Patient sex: M
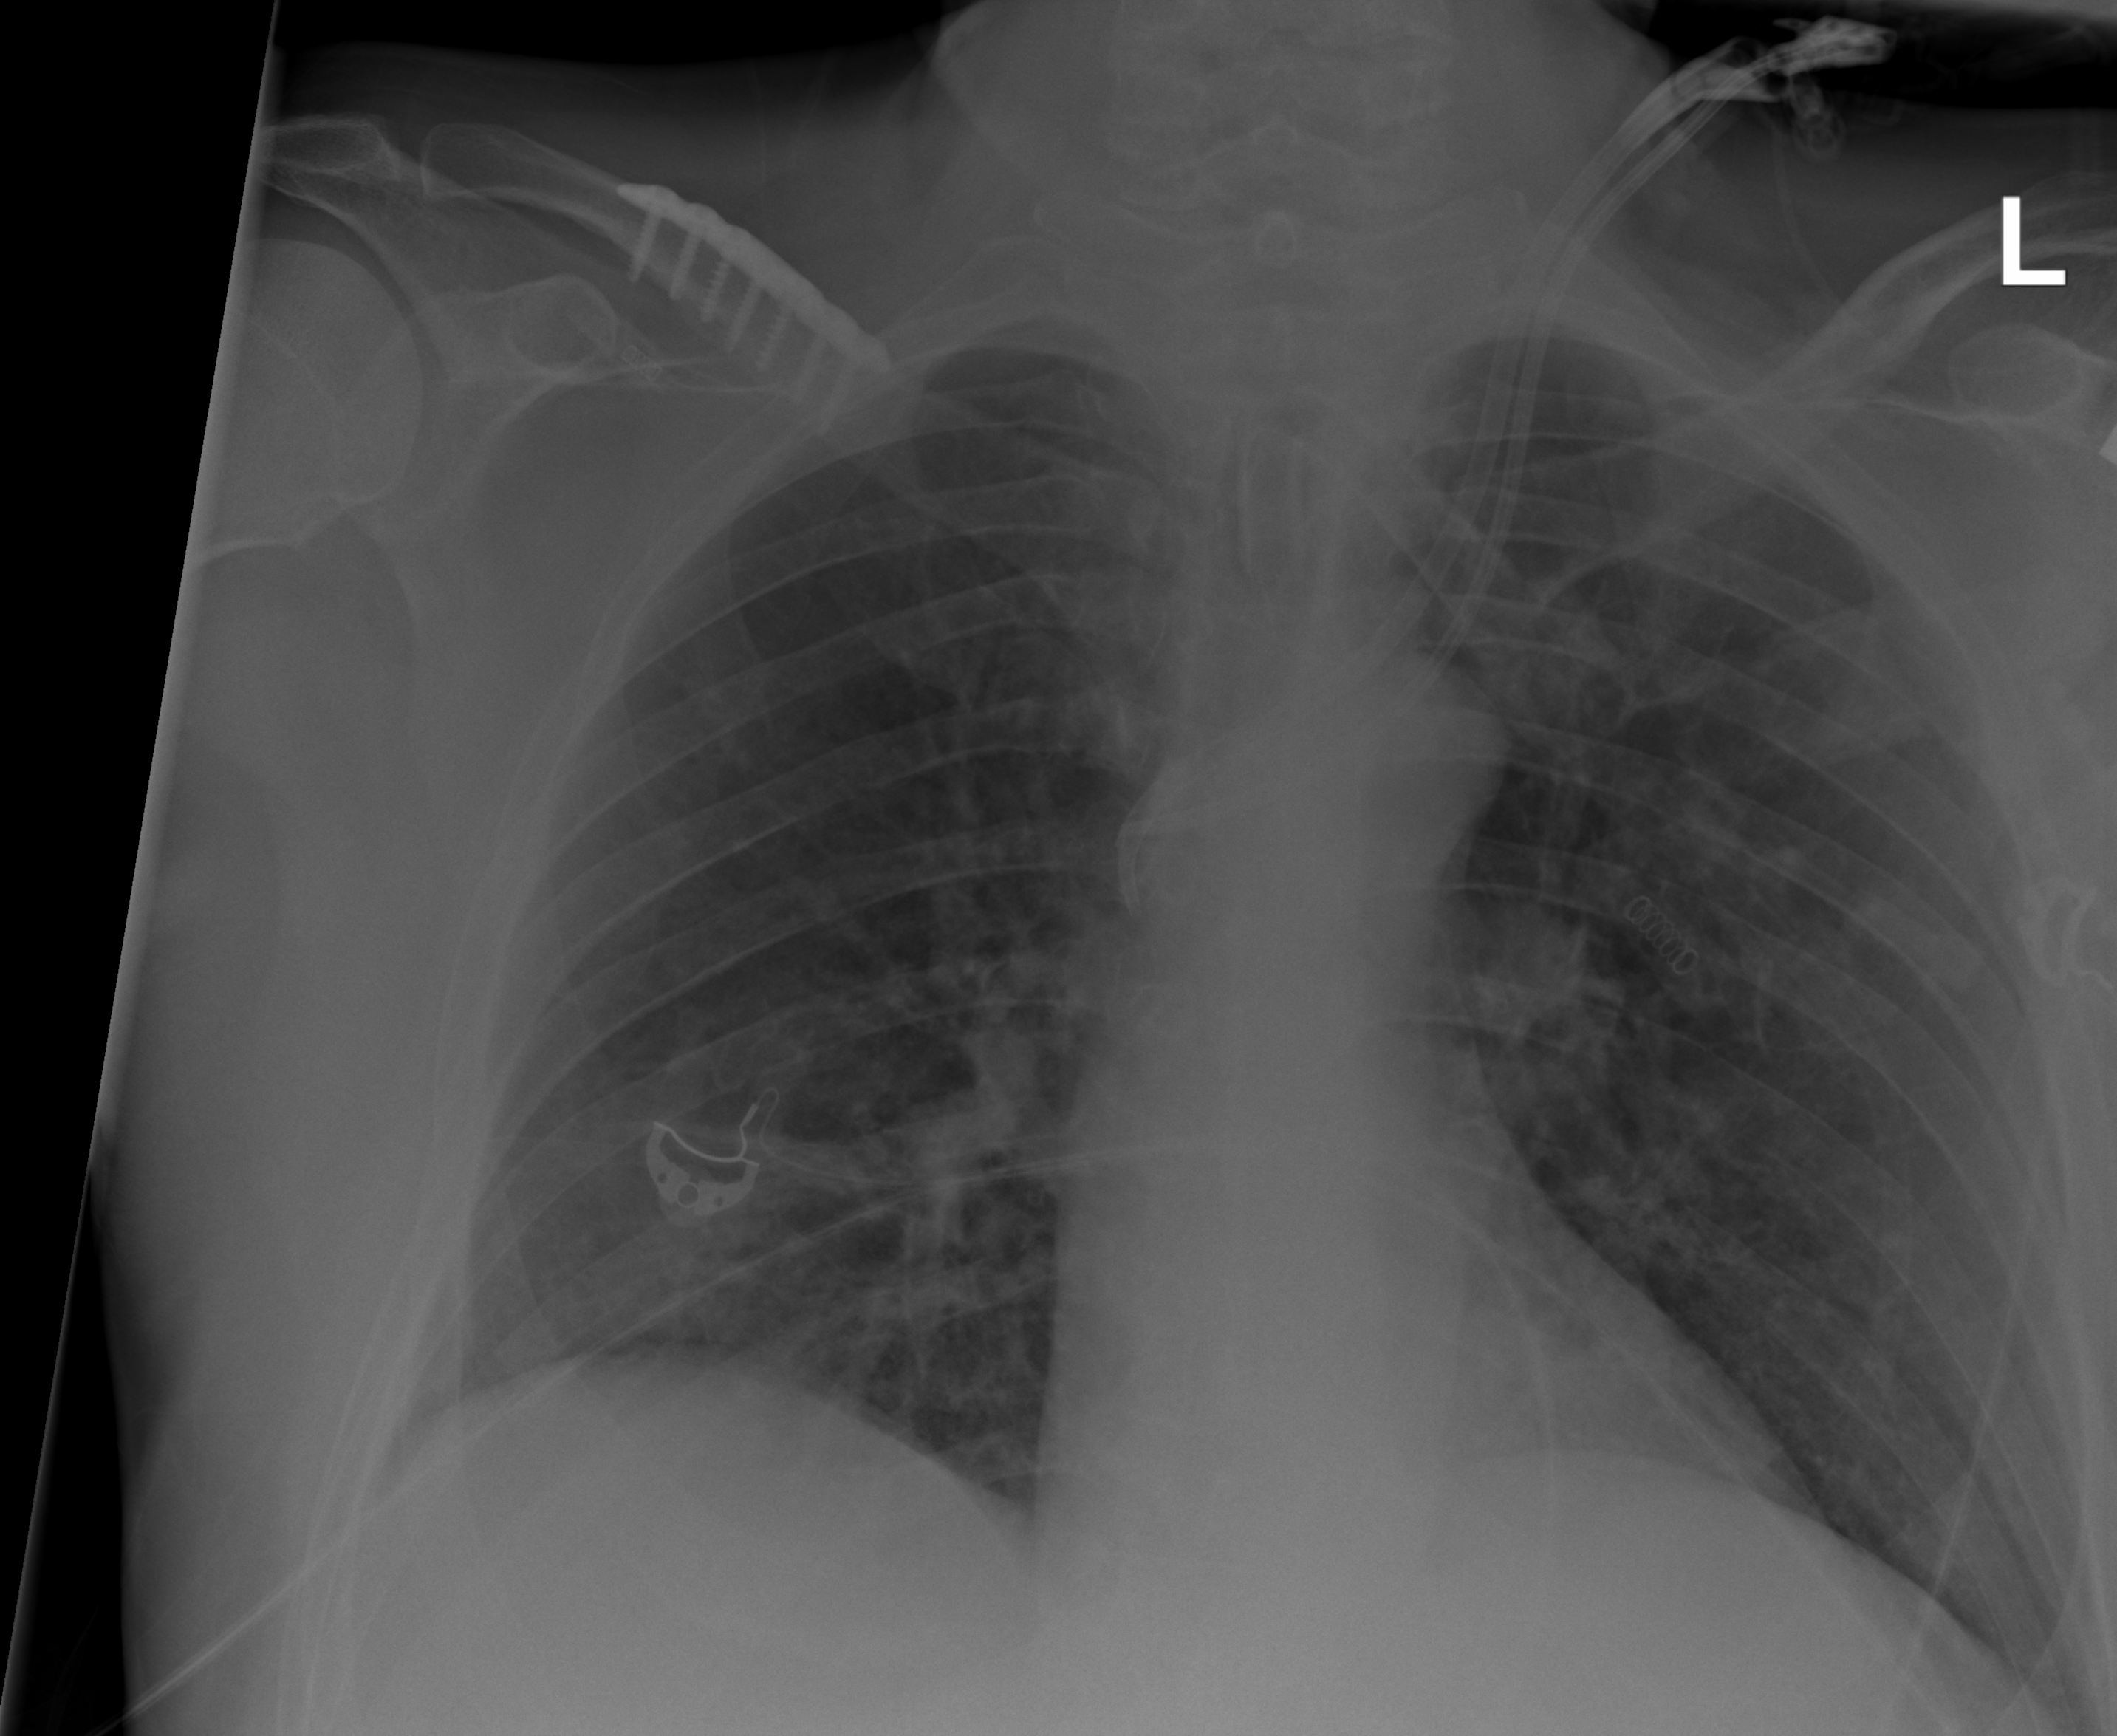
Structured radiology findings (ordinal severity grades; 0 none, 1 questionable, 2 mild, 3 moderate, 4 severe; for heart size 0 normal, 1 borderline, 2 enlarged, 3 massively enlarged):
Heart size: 0
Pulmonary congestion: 2
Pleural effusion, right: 0
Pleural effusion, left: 0
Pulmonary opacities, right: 2
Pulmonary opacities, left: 0
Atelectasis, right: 2
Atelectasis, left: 2